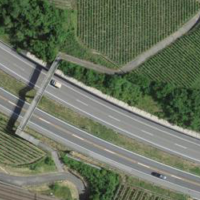
EUNIS habitat code: 57
Species observed at this site:
Clematis vitalba